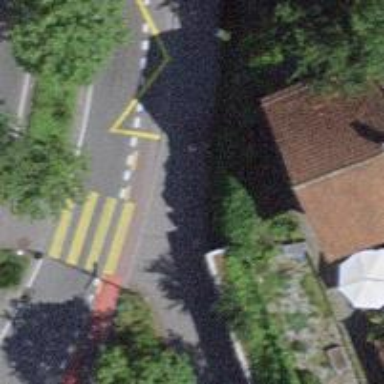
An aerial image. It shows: Kerb barrier.